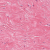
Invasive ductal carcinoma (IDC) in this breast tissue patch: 0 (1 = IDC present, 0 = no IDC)